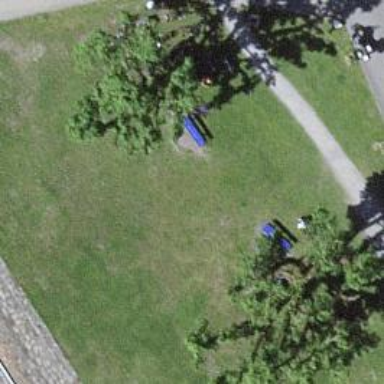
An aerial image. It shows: Bench for seating.